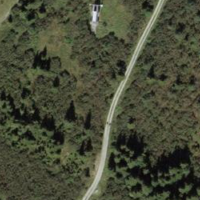
EUNIS habitat code: 23
Species observed at this site:
Arnica montana
Alnus alnobetula